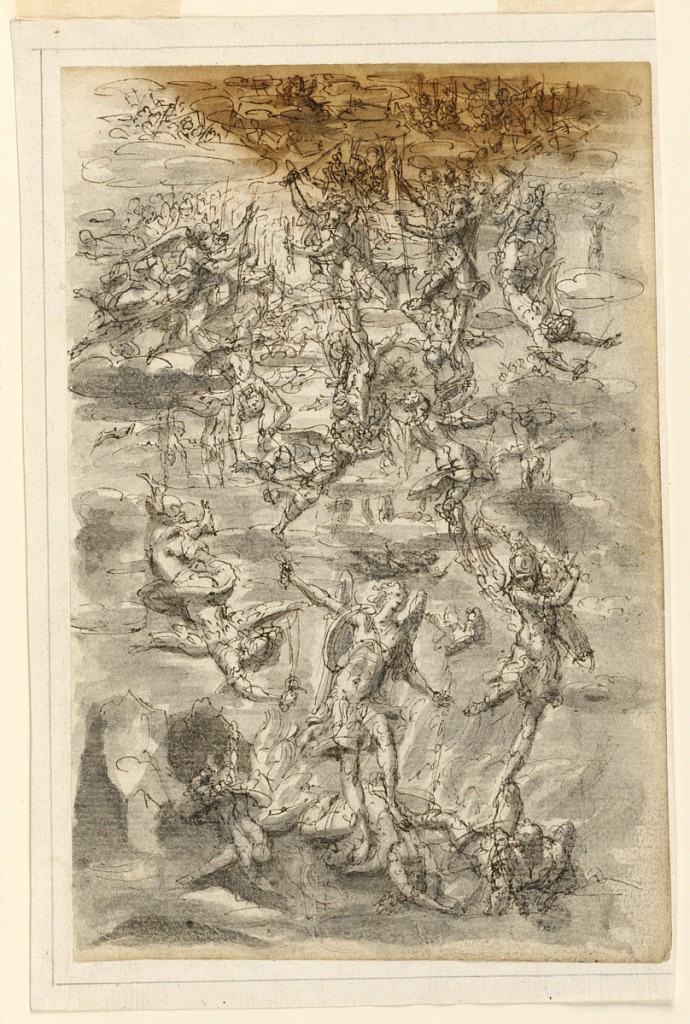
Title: Drawing
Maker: Leonardo Scaglia, French, active Italy, 1640 – 1650
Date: ca. 1650
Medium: Black crayon, pen, ink, brush, grey water color. Paper
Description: Vertical rectangle. At the bottom are three defeated devils in one row. Archangels stand upon two of them. A third one is flying toward the third devil. Above angels.